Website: crate-barrel
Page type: review-order
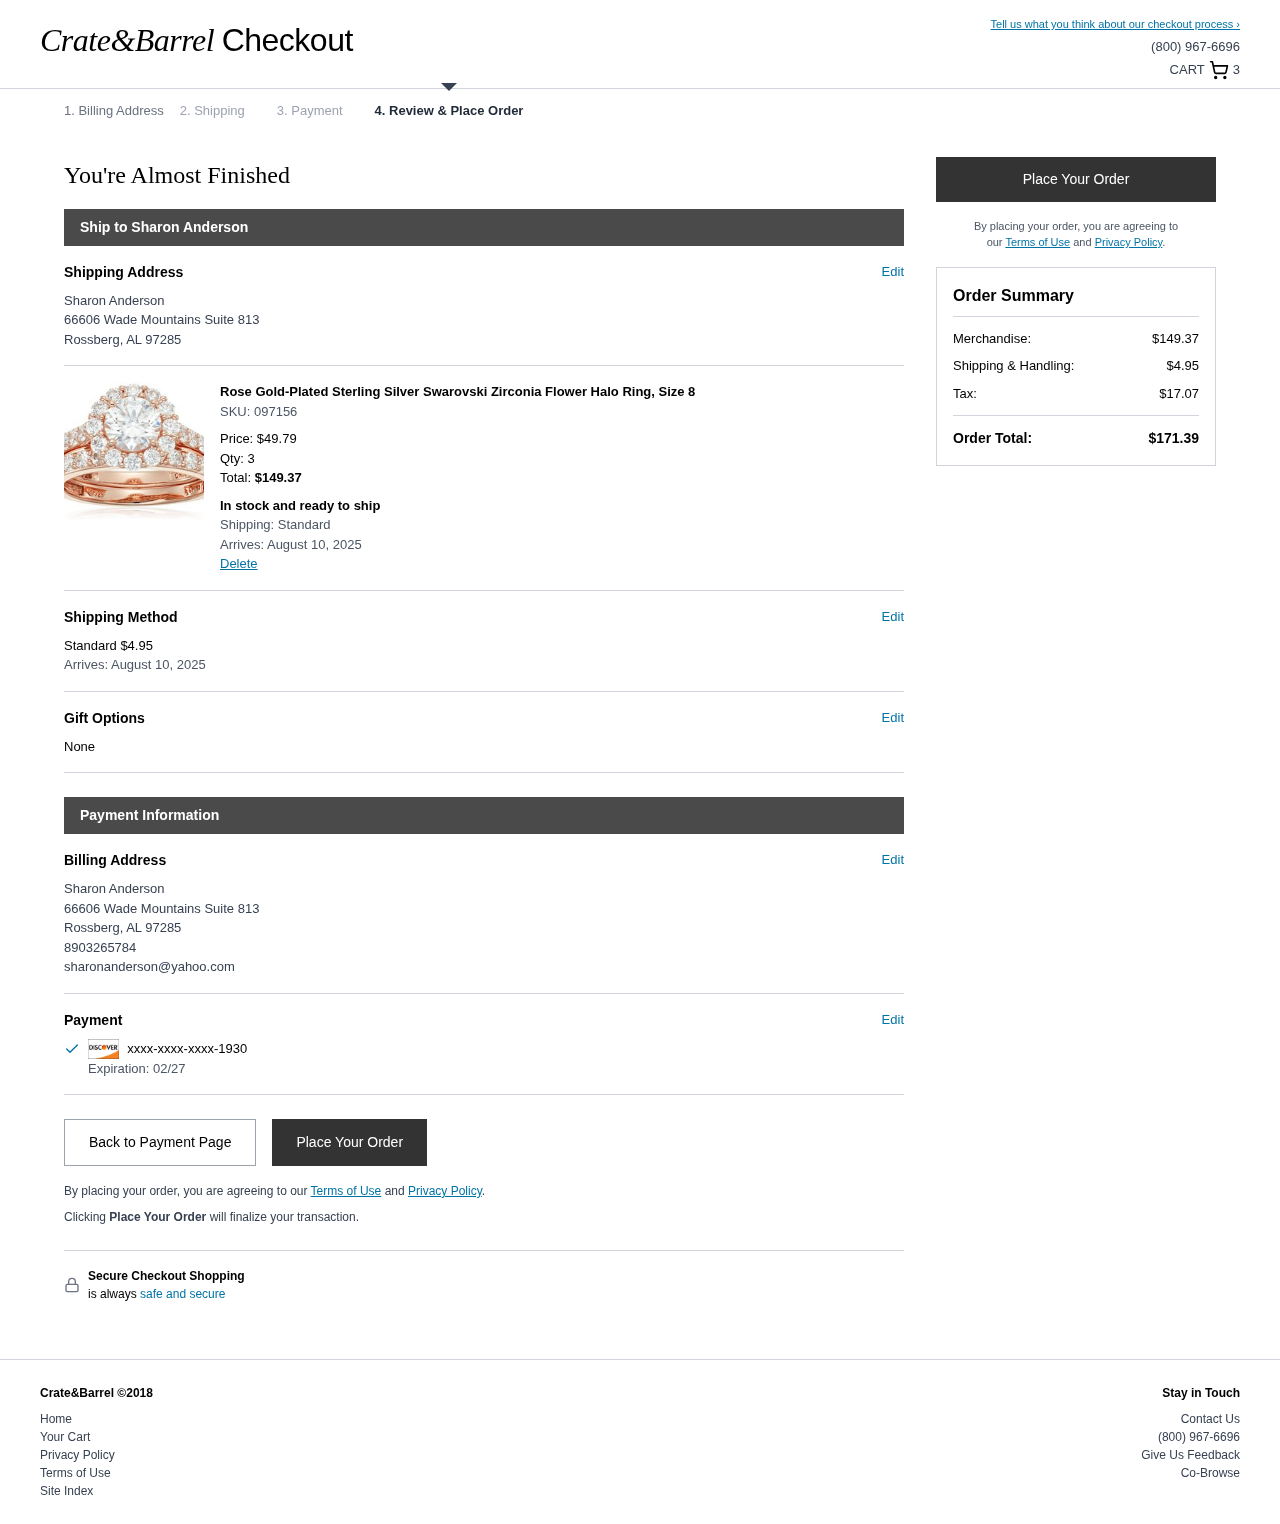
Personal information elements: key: PII_CARD_EXPIRY
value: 02/27
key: PII_CARD_LAST4
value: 1930
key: PII_EMAIL
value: sharonanderson@yahoo.com
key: PII_FULLNAME
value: Sharon Anderson
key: PII_PHONE
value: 8903265784
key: PII_STREET
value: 66606 Wade Mountains Suite 813
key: PII_FULLNAME2
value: Sharon Anderson
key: PII_CITY2
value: Rossberg
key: PII_STATE_ABBR2
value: AL
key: PII_POSTCODE
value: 97285
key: PII_POSTCODE_FULL
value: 97285
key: PII_POSTCODE_NUMERIC
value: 97285
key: PII_FULLNAME3
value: Sharon Anderson
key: PII_CITY3
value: Rossberg
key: PII_STATE_ABBR3
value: AL
Product elements: key: PRODUCT1_NAME
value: Rose Gold-Plated Sterling Silver Swarovski Zirconia Flower Halo Ring, Size 8
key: PRODUCT1_PRICE
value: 49.79
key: PRODUCT1_QUANTITY
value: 3
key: PRODUCT1_SKU
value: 097156
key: PRODUCT1_TOTAL
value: $149.37
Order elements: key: ORDER_NUM_ITEMS
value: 3
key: ORDER_DELIVERY_DATE
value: August 10, 2025
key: ORDER_SHIPPING_COST
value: $4.95
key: ORDER_DELIVERY_DATE2
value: August 10, 2025
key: ORDER_SUBTOTAL
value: $149.37
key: ORDER_SHIPPING_COST2
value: $4.95
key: ORDER_TAX
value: $17.07
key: ORDER_TOTAL
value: $171.39